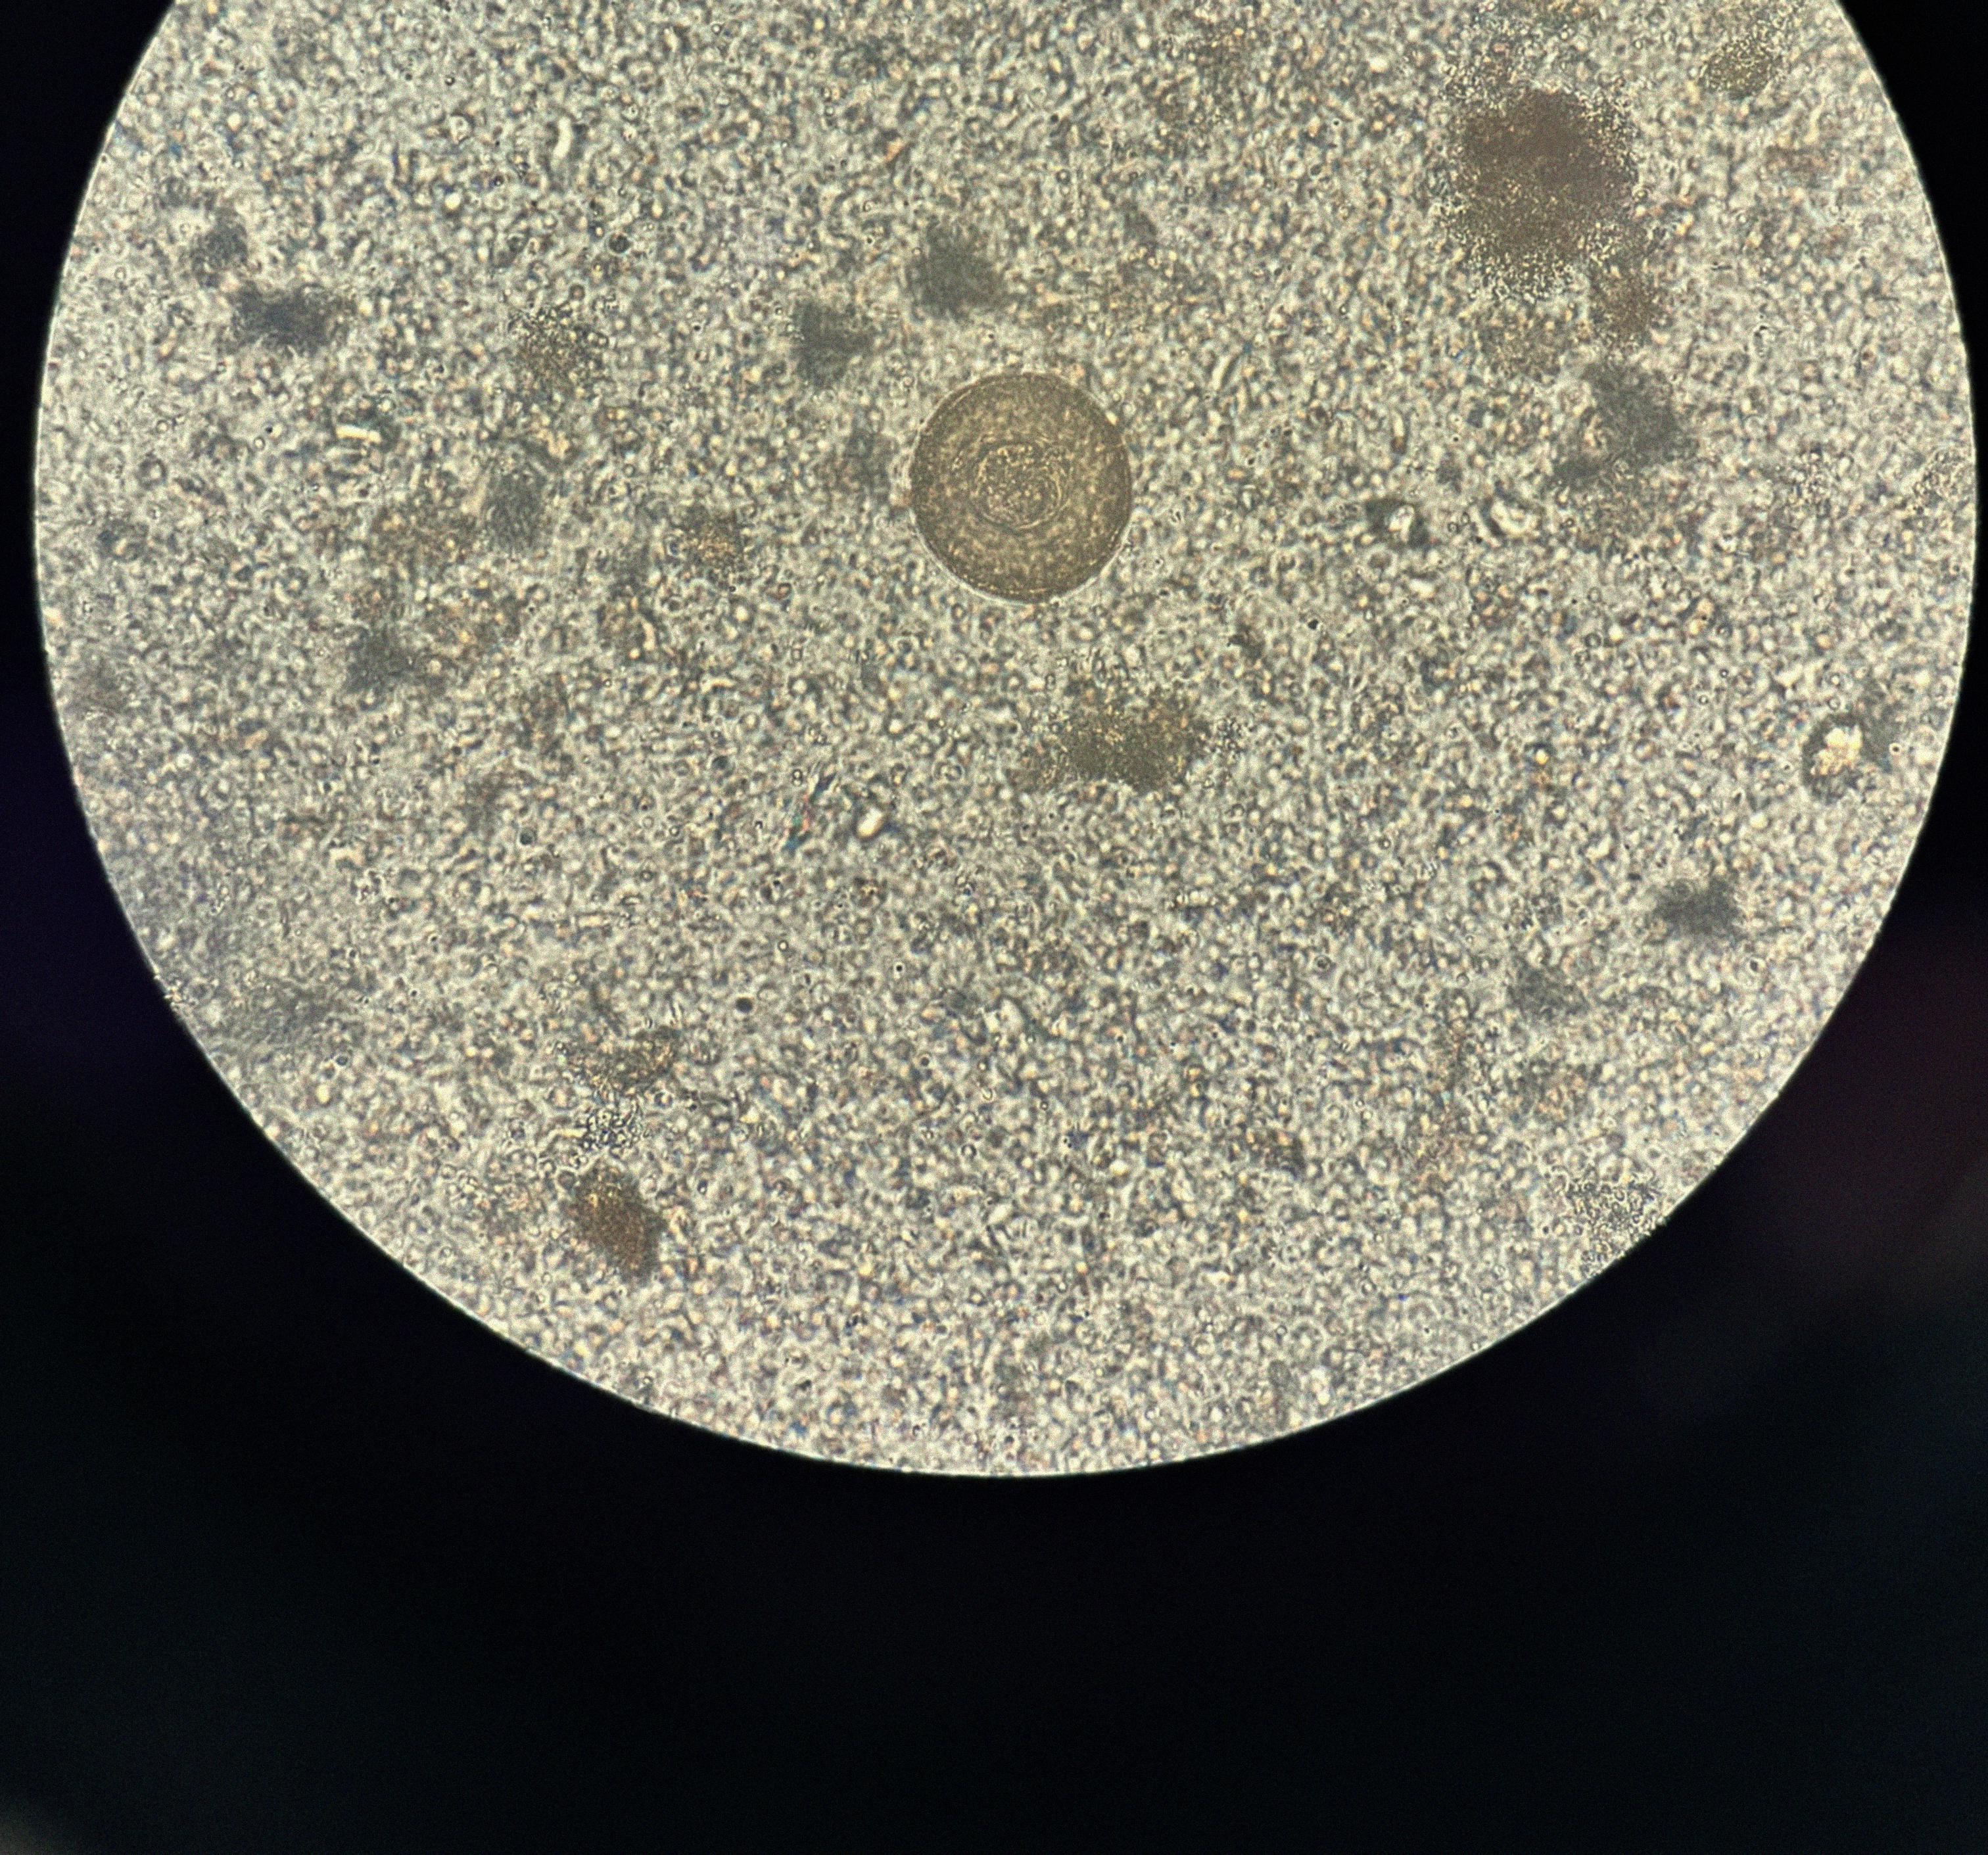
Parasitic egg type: Hymenolepis diminuta